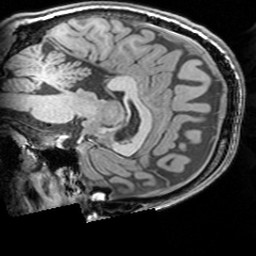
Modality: T1w
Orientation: sagittal
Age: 31
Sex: male
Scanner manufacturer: siemens
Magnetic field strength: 3 T
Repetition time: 1.63 s
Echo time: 0.00311 s